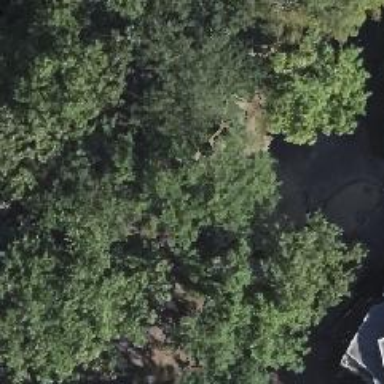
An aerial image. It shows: Deciduous broadleaved tree.